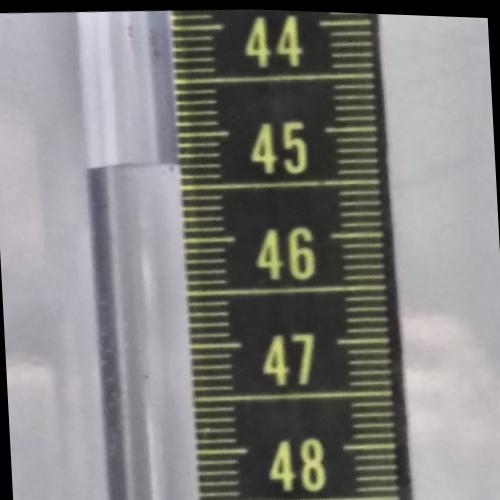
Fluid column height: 45.3 cm